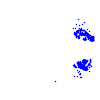
Particle: electron